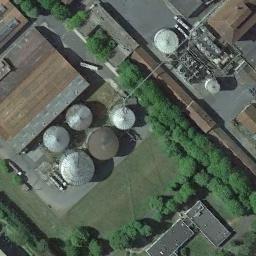
Label: storage tanks